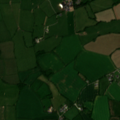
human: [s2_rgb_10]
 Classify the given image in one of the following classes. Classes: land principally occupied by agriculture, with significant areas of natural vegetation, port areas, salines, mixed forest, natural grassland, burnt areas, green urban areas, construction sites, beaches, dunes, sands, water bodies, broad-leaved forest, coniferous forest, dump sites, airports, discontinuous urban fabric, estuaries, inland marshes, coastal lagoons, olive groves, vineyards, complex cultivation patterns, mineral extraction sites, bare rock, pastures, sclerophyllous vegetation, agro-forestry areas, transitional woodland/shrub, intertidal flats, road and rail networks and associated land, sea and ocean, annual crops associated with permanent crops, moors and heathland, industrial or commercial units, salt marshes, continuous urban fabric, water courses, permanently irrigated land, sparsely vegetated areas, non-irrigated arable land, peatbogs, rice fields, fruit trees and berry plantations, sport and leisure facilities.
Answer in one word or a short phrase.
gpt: non-irrigated arable land, pastures